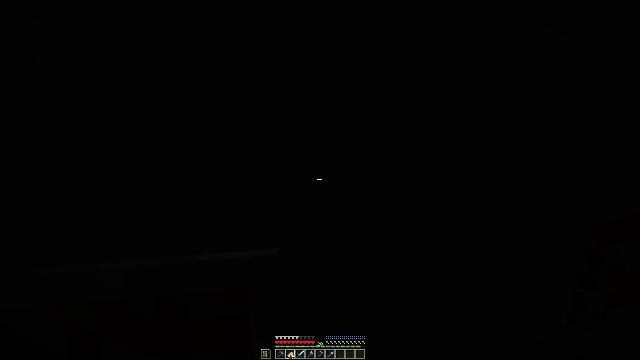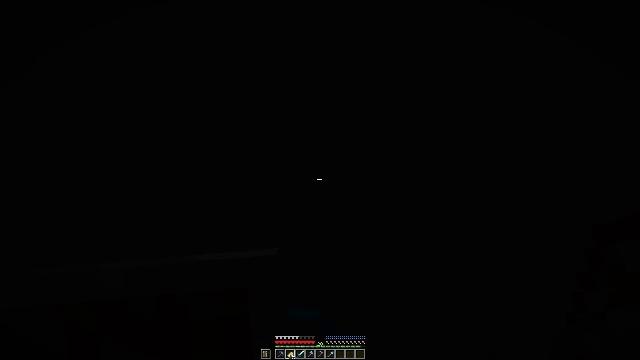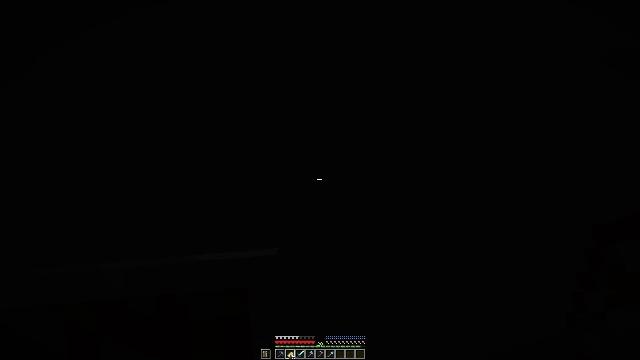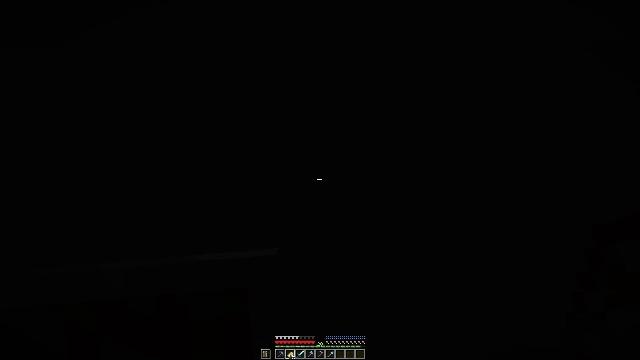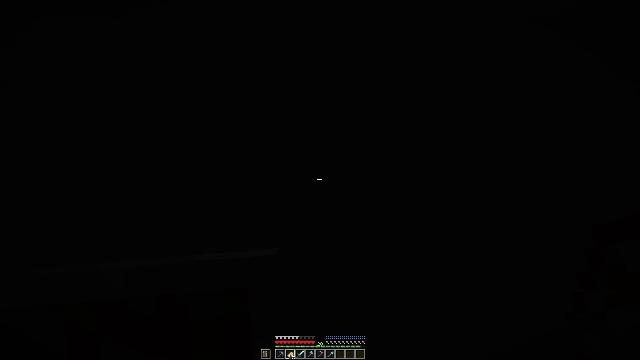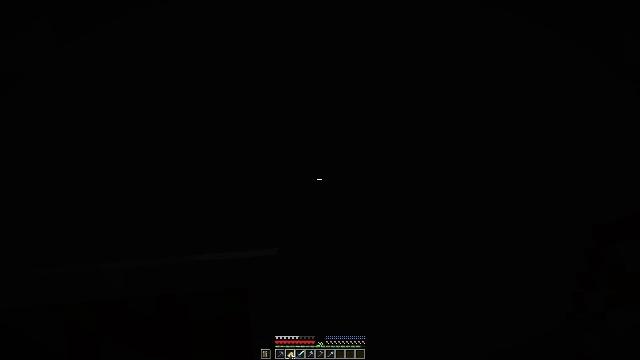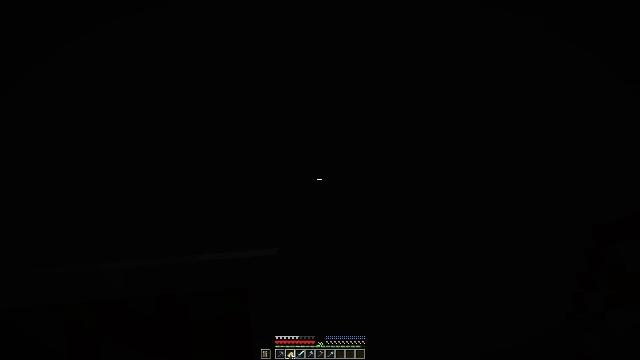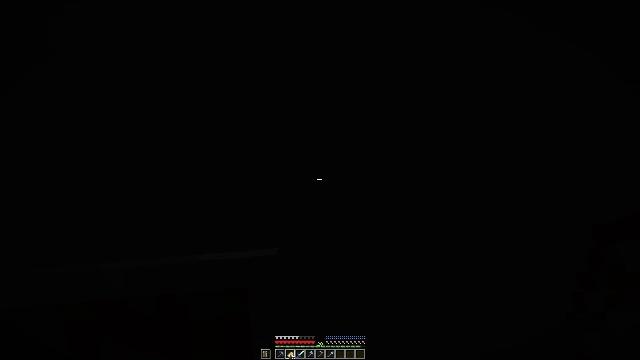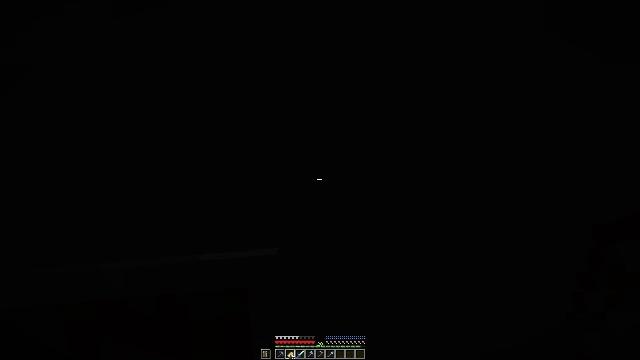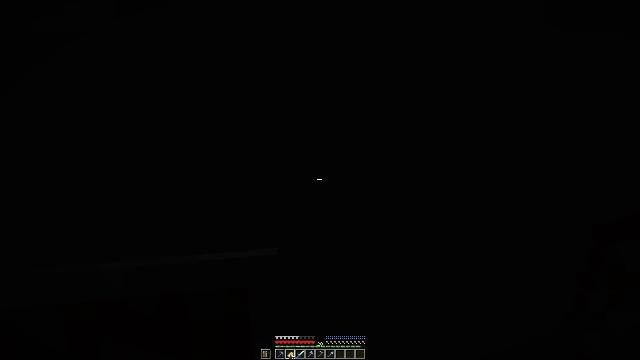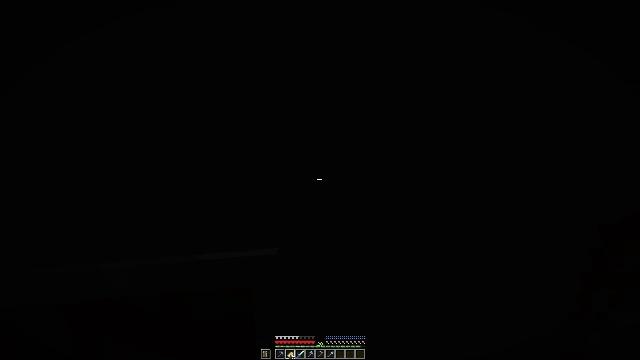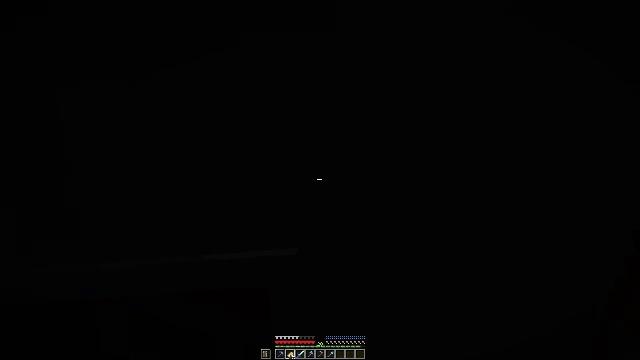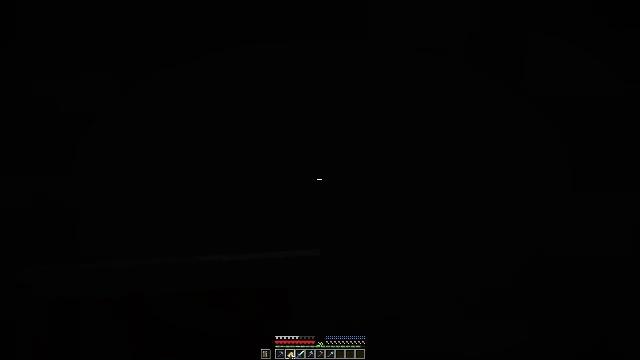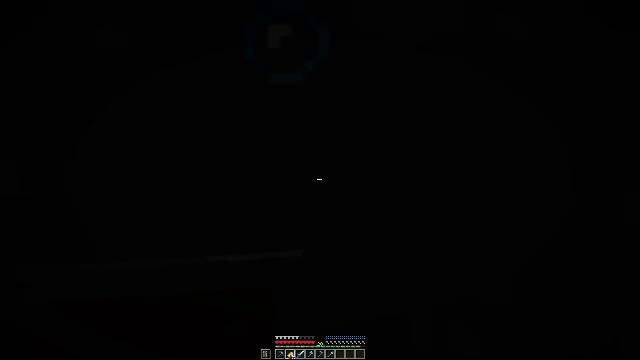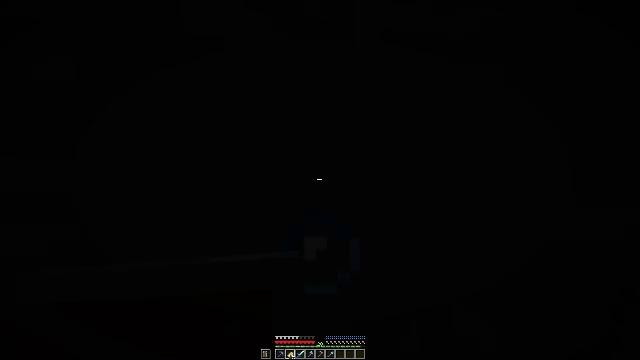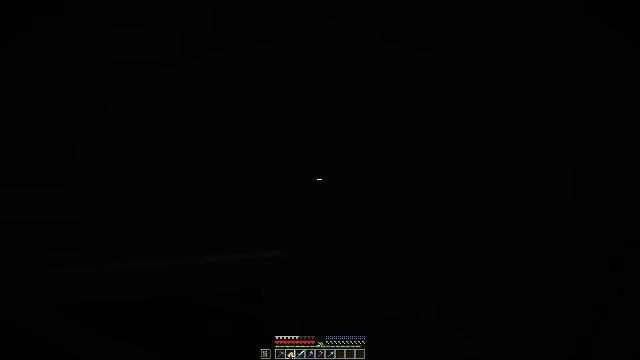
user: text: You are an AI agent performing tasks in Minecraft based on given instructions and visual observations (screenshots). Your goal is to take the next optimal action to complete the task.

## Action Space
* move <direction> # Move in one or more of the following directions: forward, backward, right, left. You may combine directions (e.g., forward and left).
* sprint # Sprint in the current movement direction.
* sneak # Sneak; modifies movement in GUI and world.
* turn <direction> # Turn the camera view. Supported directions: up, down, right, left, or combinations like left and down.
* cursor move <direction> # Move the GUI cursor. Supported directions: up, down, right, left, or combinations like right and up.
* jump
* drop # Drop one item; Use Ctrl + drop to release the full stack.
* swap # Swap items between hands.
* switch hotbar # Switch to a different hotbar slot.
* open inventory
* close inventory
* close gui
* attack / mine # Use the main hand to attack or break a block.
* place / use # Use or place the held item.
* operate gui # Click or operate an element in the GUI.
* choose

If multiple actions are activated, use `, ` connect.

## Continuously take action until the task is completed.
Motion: motion action
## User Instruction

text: Retrieve items from the blue shulker box by mining it.
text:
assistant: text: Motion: no_op
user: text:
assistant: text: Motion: no_op
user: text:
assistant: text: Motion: no_op
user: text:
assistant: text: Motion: no_op
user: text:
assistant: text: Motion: no_op
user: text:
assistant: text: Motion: no_op
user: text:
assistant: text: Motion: no_op
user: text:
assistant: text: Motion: no_op
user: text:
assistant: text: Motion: no_op
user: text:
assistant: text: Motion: turn left and down
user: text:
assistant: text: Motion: turn left and up
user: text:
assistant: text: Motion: turn left and up
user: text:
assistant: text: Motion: turn left and up
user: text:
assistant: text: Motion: turn left and up
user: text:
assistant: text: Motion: no_op
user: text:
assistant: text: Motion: no_op
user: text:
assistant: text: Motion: no_op
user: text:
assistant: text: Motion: no_op
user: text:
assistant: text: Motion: turn left and up
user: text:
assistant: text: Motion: turn left and up
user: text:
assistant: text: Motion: turn left and up
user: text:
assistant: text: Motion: turn left
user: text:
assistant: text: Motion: turn left and down
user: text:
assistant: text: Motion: no_op
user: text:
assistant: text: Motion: turn left and down
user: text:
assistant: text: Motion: turn left and down
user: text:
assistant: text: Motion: turn left and down
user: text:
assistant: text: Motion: turn left and down
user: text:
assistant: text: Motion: turn left and down
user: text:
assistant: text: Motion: turn left and down